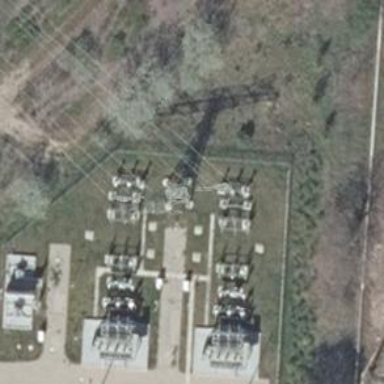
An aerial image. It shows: Power tower.